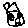
Label: house